Question: I have compile error on Xcode 9, and error is 'Upload: Unable to upload symbol file (reason unknown)'.
Project compiles successfully on some computer, but not on my side and few of my friend side.
I already have tried to clean project and build folder, deleted derived data and restart computer.
All doesn't works for me.
Here is the screenshot of the error

Thanks
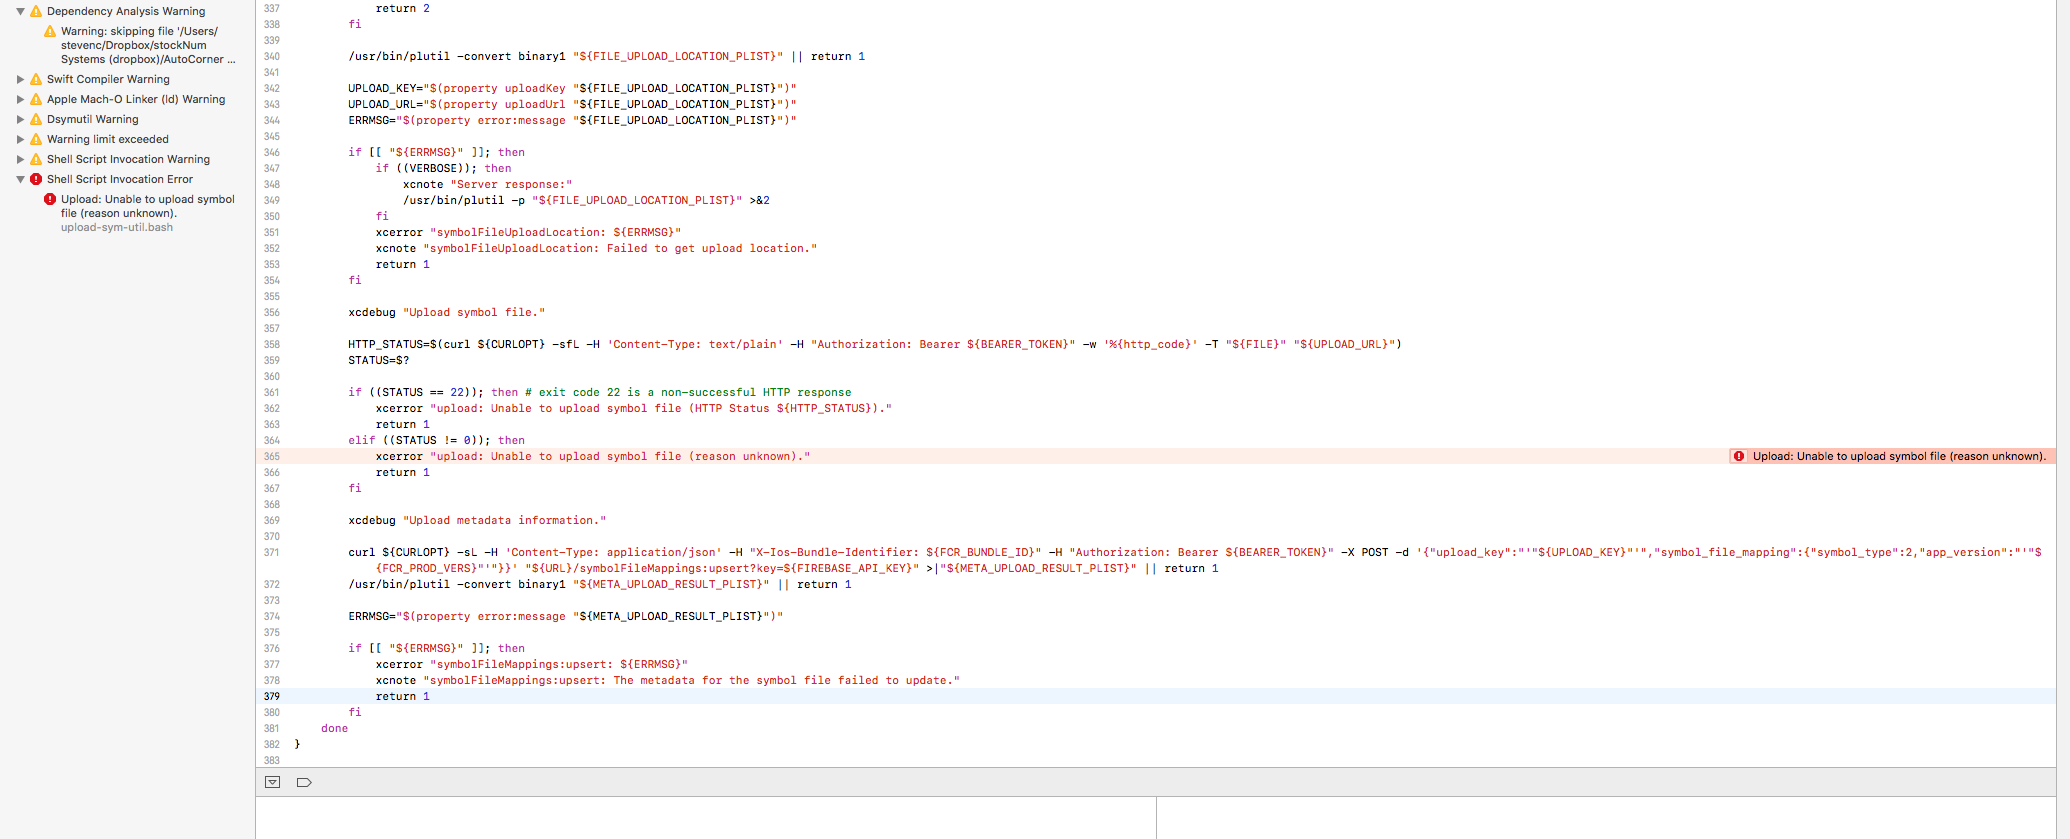
Answer: Use Firebase Crashlytics instead of Firebase Crash Reporting.